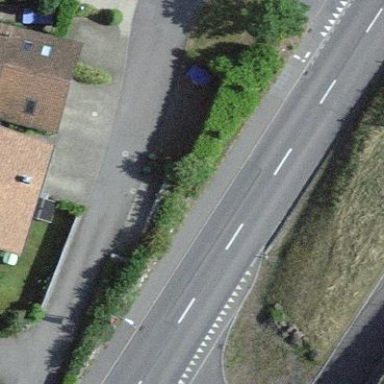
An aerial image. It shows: Hedge barrier.